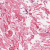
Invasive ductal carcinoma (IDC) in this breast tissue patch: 0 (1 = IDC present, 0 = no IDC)